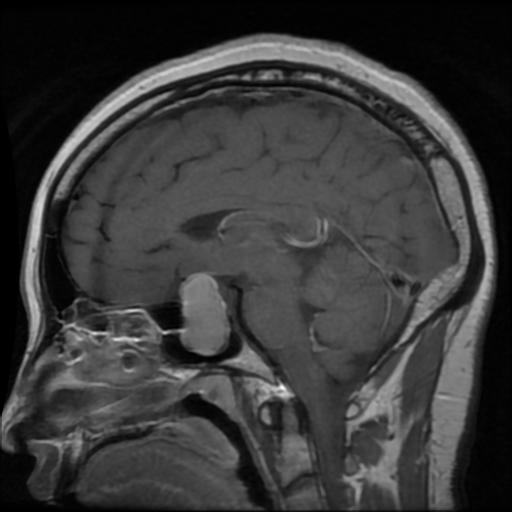
Label: pituitary